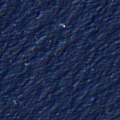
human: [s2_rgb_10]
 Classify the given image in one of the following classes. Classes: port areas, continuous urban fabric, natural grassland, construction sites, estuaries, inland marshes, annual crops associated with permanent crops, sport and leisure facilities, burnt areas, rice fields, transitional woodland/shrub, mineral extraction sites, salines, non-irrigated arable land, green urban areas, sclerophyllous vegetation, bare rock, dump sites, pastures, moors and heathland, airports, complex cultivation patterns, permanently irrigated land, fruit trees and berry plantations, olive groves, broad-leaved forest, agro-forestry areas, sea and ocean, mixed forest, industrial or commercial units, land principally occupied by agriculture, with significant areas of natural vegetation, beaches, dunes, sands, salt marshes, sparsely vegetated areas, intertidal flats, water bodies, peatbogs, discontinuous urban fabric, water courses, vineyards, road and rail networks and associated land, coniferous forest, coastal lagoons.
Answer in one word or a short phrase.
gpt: sea and ocean